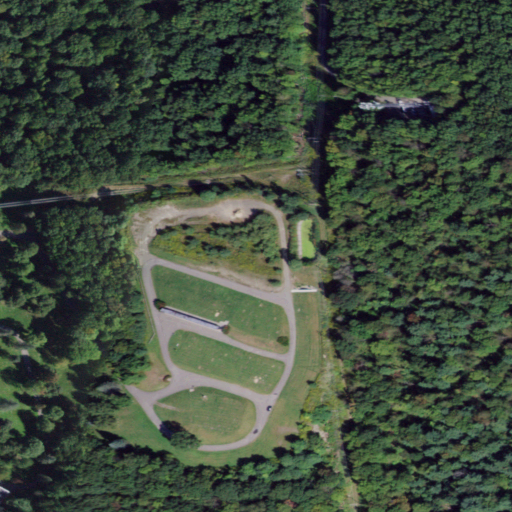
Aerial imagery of mountain in New York named Roundtop Hill containing deciduous forest, mixed forest, pasture, barren land, open development, and high intensity development